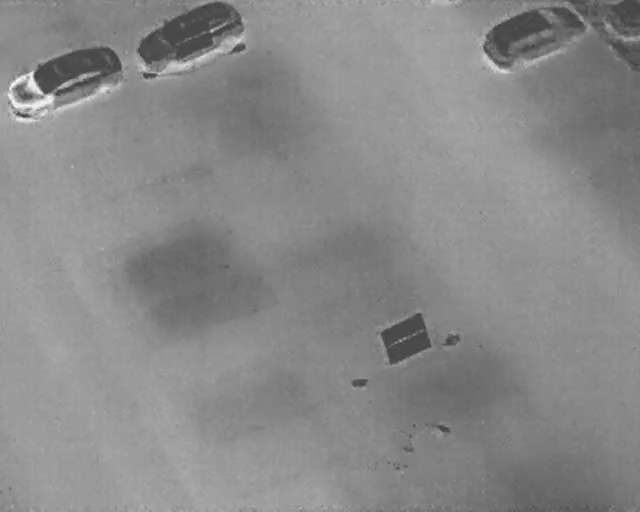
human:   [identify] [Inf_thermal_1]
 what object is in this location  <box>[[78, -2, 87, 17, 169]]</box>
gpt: <ref>1 large car at the top right</ref>